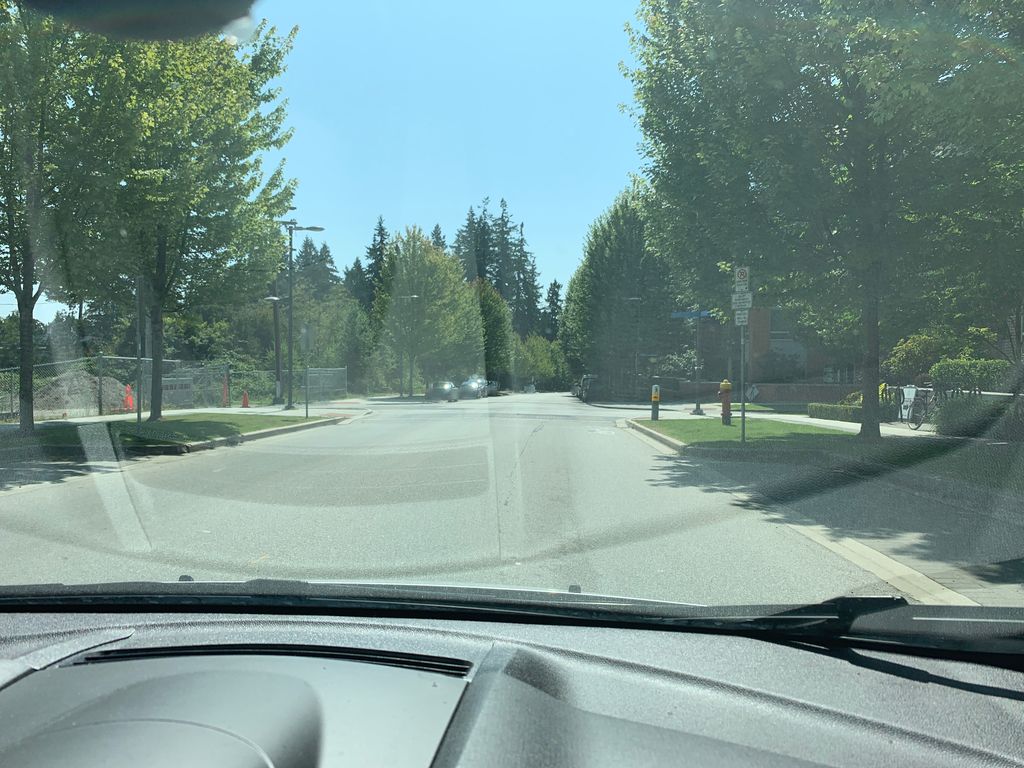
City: vancouver